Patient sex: M
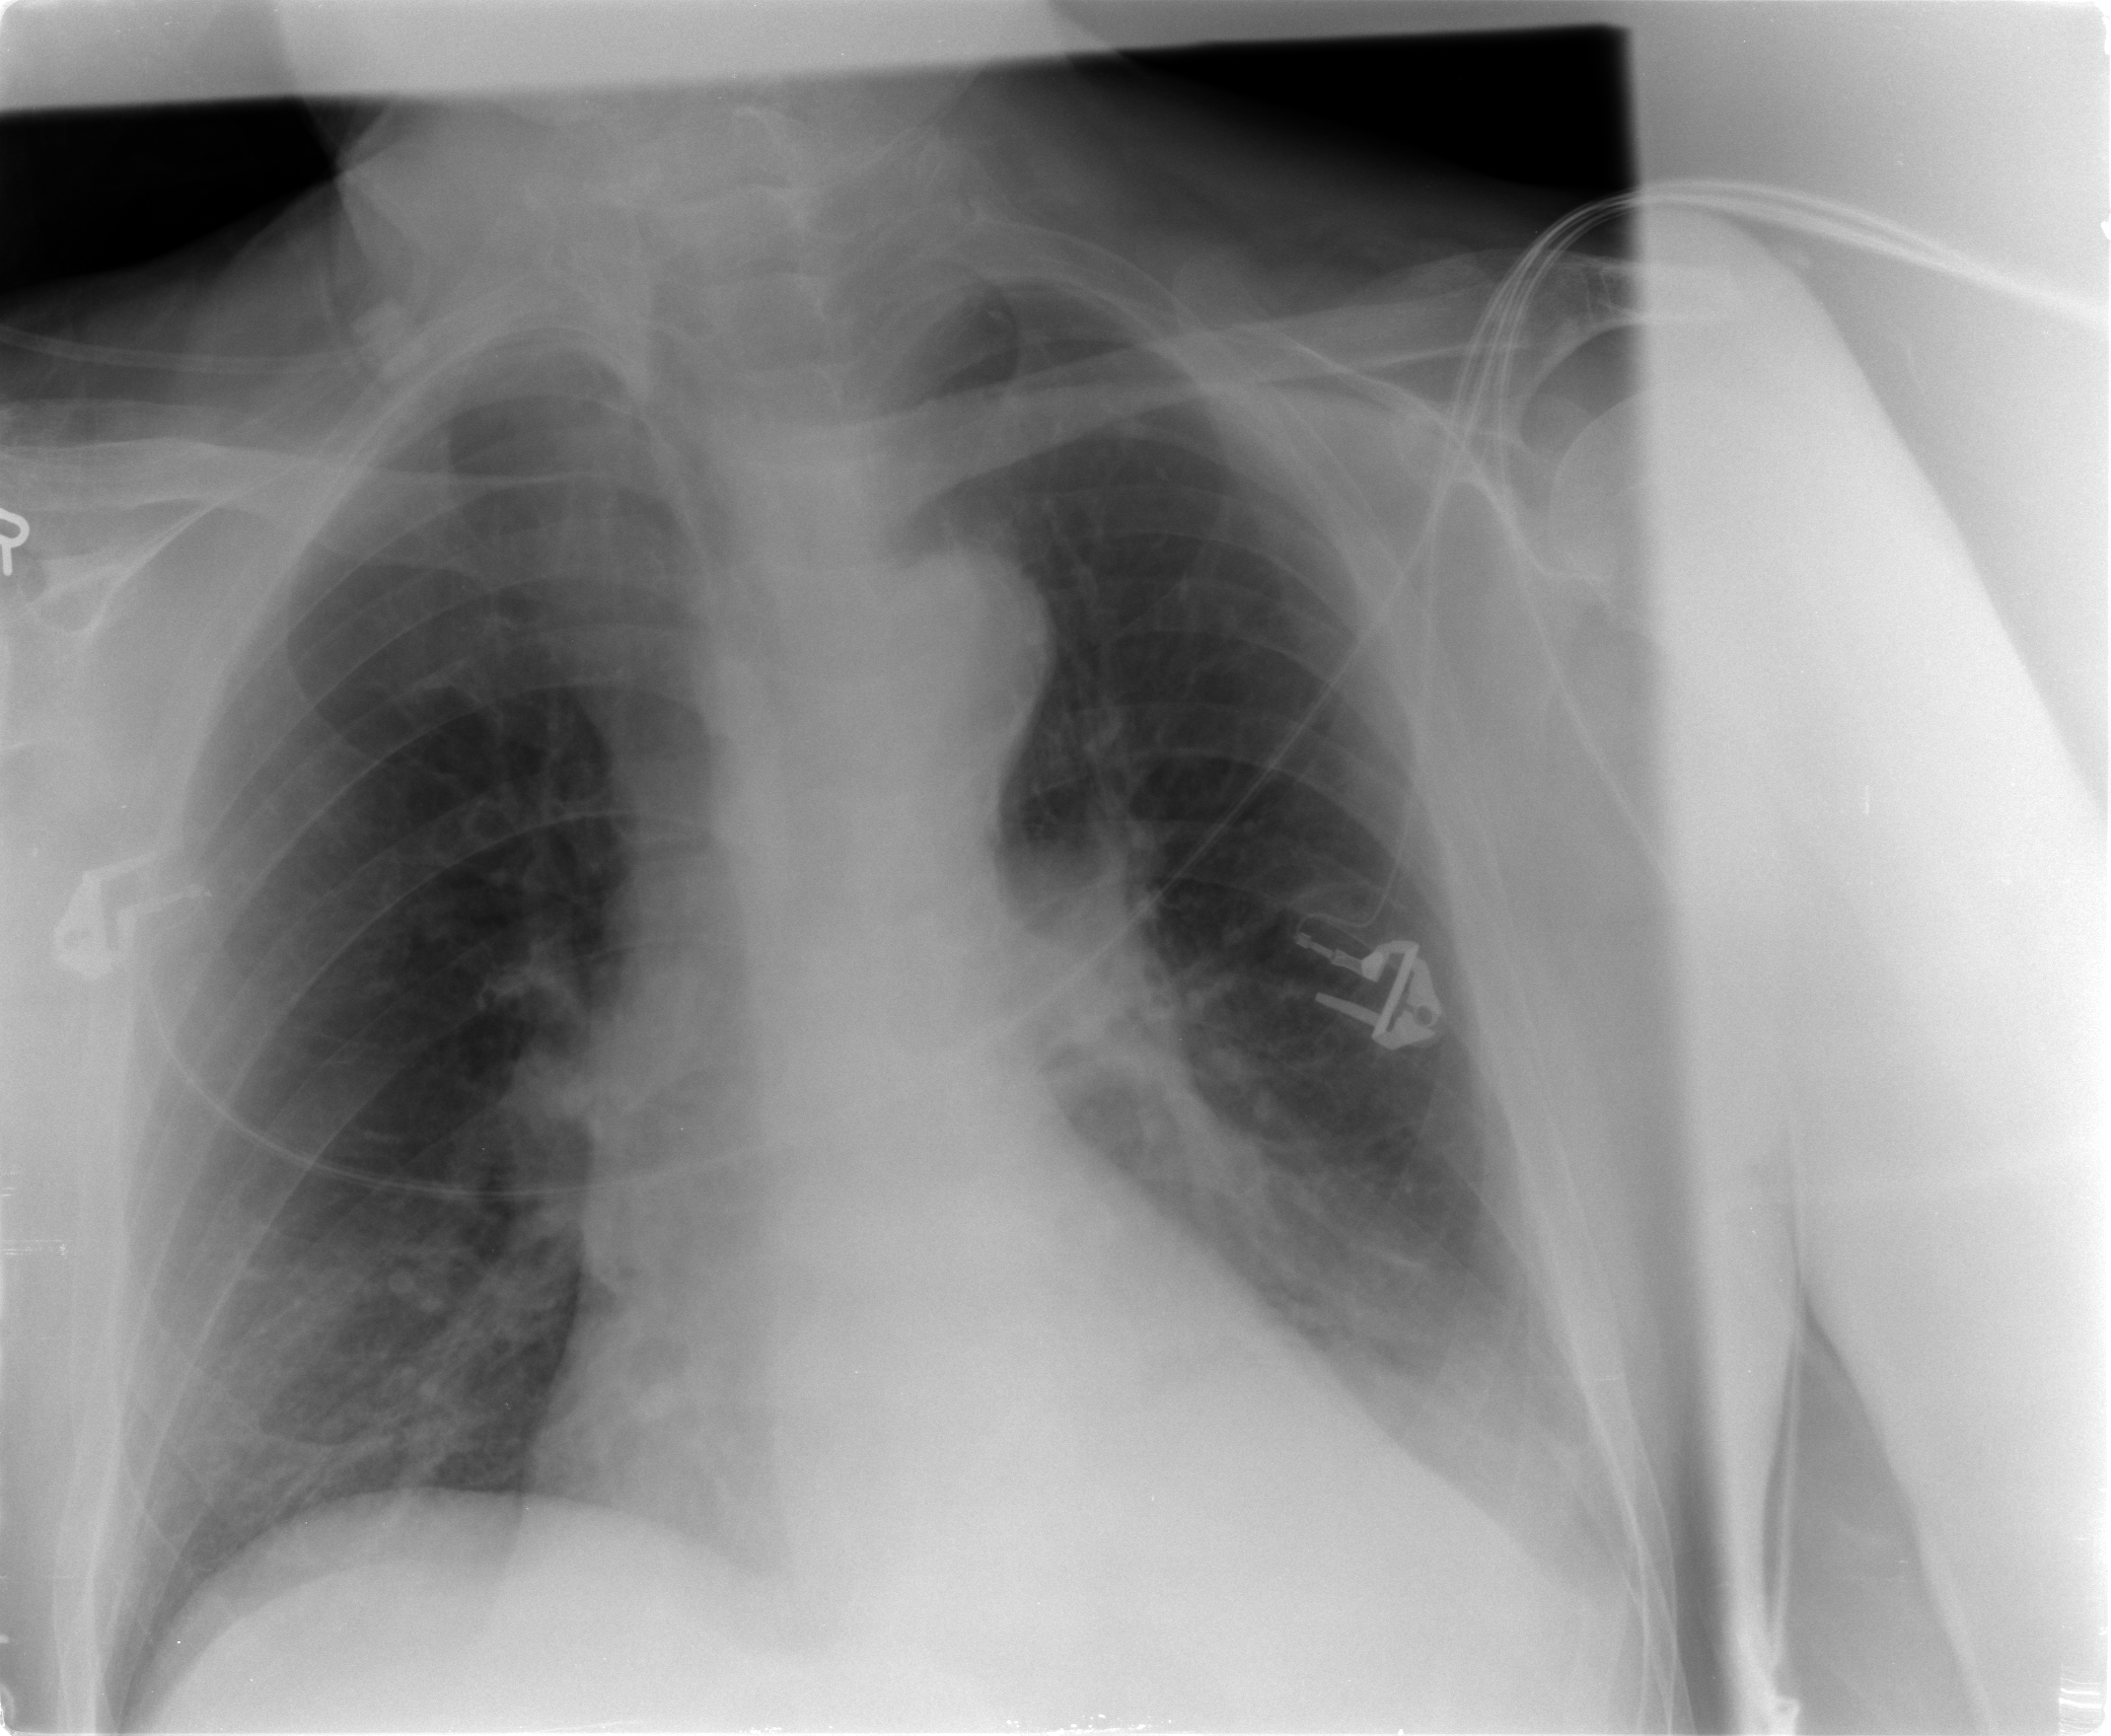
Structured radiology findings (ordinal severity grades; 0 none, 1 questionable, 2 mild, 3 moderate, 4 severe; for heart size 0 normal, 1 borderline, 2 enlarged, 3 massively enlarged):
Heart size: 0
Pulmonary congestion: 2
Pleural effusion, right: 0
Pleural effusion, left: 2
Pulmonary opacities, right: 0
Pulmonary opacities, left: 0
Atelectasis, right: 0
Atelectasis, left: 2